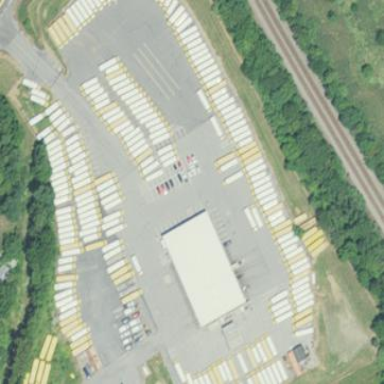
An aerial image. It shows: Industrial bus depot.